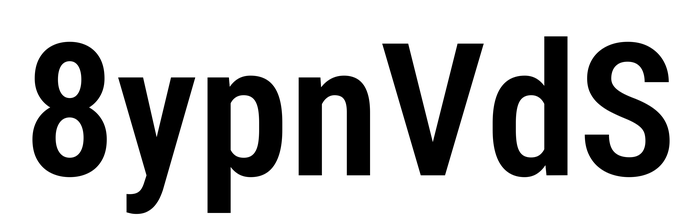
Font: Roboto_Condensed_SemiBold